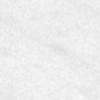
Label: no_change